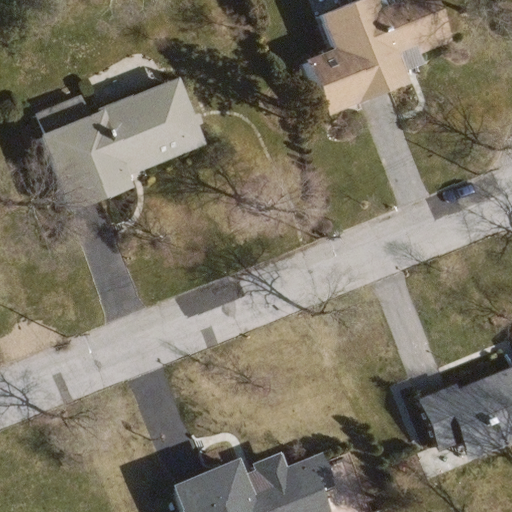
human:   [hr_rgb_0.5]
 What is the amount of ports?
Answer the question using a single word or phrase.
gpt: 0

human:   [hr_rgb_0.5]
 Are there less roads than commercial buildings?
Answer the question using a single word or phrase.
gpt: no

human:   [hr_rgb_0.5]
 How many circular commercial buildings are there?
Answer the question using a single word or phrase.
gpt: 0

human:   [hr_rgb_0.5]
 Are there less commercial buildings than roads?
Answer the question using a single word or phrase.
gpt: yes

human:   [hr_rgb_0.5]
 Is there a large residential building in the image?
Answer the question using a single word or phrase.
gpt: yes

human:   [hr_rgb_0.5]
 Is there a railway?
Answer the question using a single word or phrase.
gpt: no

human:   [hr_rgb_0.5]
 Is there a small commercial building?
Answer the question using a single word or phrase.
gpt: no

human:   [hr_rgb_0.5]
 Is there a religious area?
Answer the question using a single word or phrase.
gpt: no

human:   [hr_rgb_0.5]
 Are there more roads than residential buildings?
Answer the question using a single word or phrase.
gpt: no

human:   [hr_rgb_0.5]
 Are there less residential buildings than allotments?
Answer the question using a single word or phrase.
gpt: no

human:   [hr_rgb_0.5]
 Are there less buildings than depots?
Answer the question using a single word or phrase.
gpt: no

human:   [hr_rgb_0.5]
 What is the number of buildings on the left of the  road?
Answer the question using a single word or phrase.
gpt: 1

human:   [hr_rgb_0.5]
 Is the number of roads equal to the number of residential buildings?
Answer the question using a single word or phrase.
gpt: no

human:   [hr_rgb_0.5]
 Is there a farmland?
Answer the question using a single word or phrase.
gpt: no

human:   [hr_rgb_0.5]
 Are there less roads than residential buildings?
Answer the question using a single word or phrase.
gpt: yes

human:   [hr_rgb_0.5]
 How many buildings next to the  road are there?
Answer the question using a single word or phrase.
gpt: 4

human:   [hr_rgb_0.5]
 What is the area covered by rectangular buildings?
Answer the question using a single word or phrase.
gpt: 0m2

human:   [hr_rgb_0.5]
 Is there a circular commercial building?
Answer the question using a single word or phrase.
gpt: no

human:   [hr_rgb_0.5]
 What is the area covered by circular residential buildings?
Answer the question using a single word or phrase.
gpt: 0m2

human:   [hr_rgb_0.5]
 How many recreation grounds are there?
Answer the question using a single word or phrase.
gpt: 0

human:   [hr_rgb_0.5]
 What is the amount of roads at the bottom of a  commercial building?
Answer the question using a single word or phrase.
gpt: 0

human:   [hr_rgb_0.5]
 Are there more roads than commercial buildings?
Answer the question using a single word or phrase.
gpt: yes

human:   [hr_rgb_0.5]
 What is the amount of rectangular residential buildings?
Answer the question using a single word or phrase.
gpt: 0

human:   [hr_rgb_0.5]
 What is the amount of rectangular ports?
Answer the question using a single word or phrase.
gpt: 0

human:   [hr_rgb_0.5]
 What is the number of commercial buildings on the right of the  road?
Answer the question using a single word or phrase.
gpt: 0

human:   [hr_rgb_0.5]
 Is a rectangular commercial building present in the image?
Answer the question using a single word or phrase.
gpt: no

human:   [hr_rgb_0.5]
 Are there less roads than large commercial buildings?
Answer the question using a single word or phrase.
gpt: no

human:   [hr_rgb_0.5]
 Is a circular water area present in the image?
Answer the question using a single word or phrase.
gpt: no

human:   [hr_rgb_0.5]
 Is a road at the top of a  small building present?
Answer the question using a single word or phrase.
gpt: no

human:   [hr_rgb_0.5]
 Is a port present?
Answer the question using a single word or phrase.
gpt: no

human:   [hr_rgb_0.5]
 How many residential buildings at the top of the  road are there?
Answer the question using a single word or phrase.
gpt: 2

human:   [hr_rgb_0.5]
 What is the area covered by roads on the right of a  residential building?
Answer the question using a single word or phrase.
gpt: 0m2

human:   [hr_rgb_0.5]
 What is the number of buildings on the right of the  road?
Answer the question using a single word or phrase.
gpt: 2

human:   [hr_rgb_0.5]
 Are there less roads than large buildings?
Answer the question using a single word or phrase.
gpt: no

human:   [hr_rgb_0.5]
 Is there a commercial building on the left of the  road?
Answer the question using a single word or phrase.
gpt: no

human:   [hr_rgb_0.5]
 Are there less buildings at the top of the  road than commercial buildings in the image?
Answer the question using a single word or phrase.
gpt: no